Brain MRI, t2w sequence, axial 2D slice.
Patient: age 44, sex F, weight 95 kg, height 1.95 m
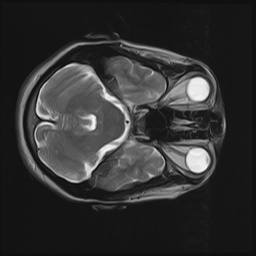